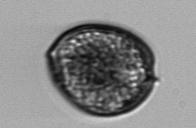
Label: Prorocentrum